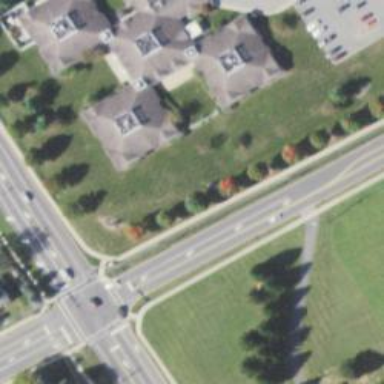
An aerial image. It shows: Nursing home building.